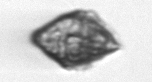
Label: Kryptoperidinium_triquetrum